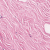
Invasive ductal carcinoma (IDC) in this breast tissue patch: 0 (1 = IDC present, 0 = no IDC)